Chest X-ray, AP view. Patient: 58 years old, sex M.
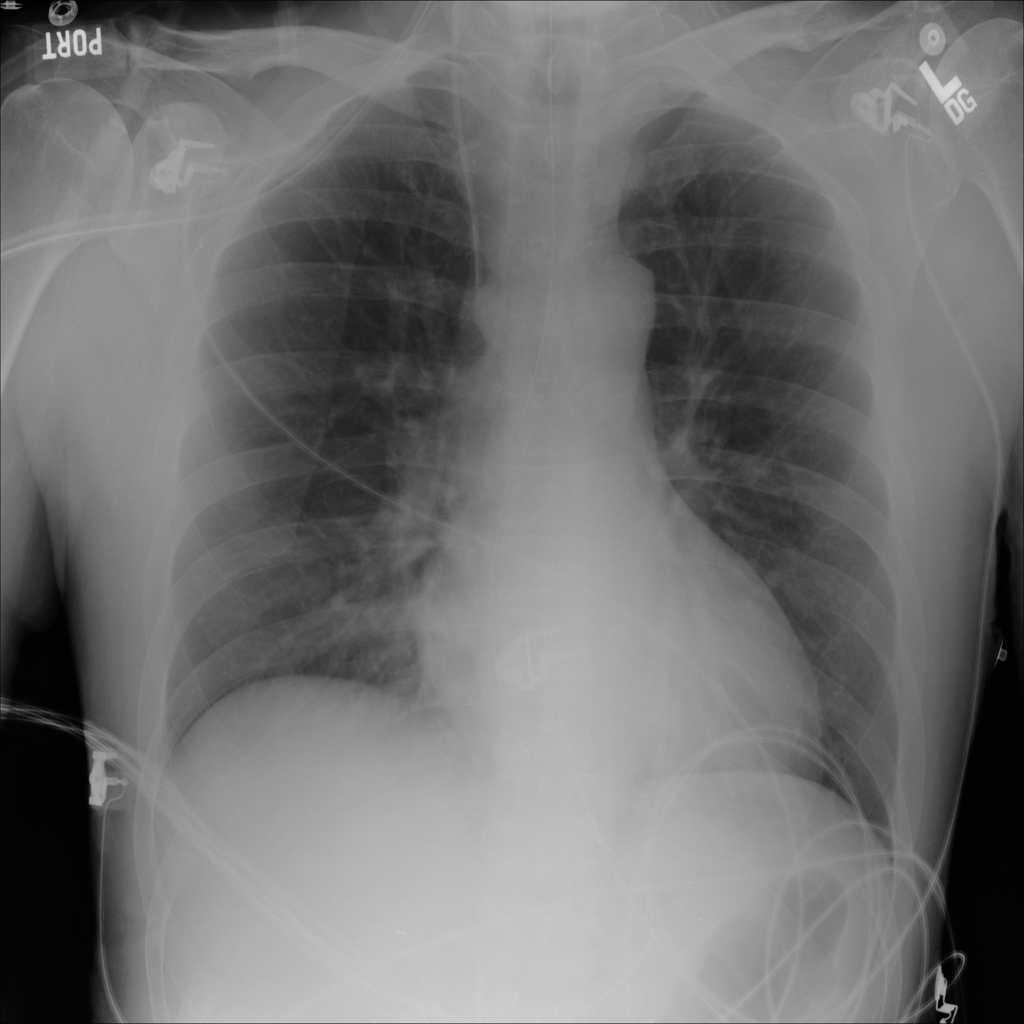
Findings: No Finding